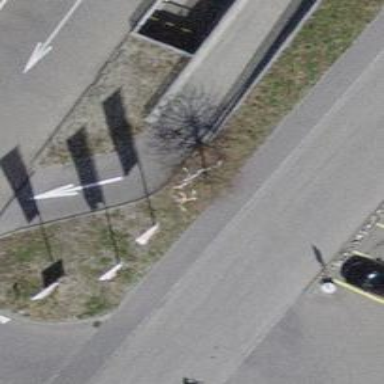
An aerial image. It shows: Advertising flagpole is visible.